Field crop: maize
Growth stage: 1
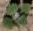
Species: chenopodium